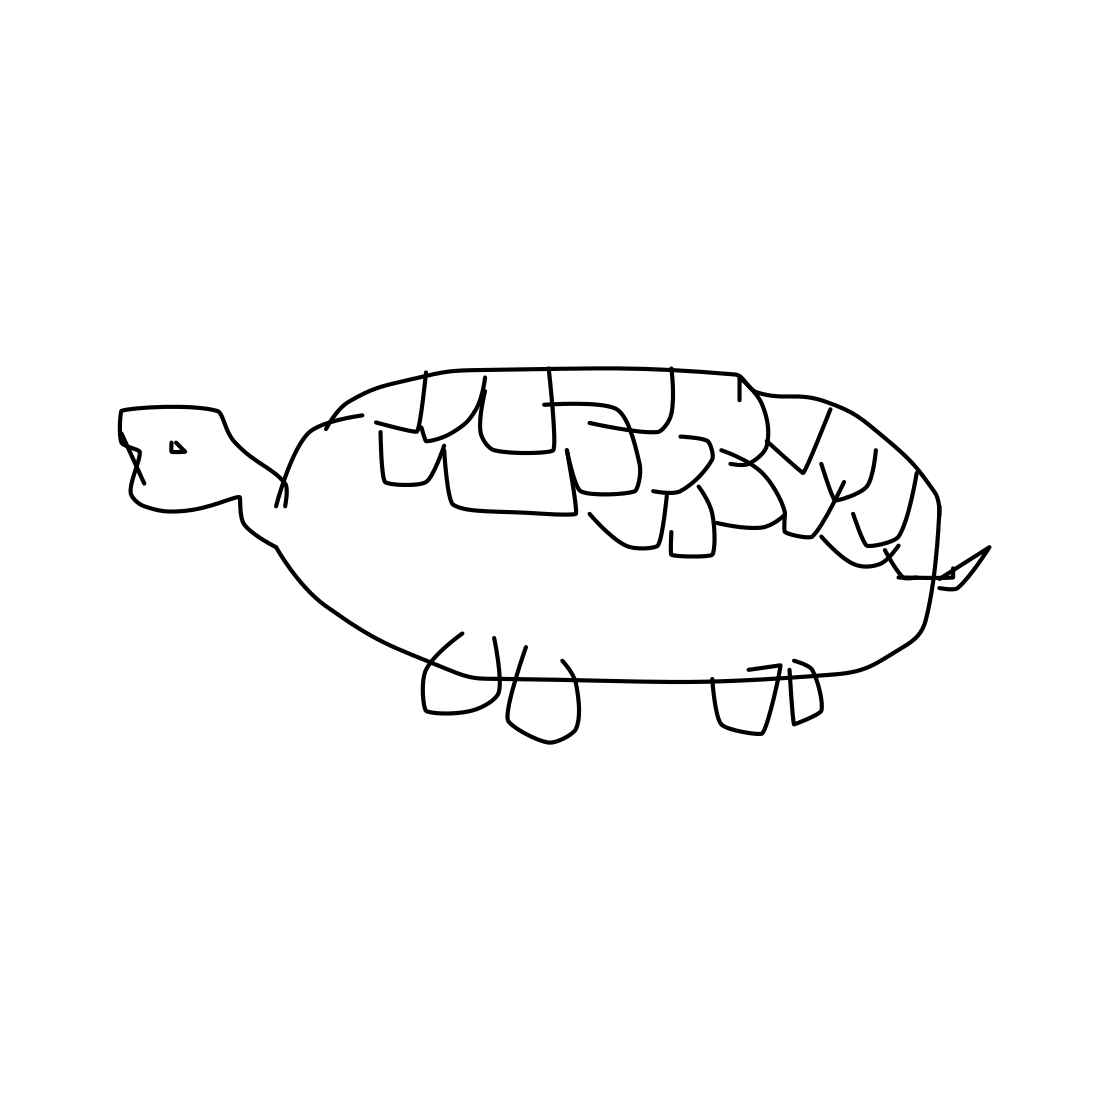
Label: sea turtle